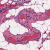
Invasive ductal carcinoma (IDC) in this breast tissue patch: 0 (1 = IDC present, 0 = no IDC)